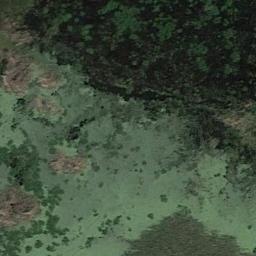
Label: wetland